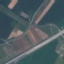
Land use / land cover class: Highway